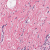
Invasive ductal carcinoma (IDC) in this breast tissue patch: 0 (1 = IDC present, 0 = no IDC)